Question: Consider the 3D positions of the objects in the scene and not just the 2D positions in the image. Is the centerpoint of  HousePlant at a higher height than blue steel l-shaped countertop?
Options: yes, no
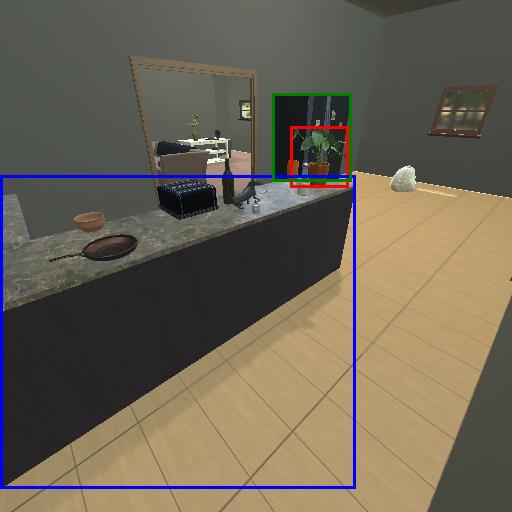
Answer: yes